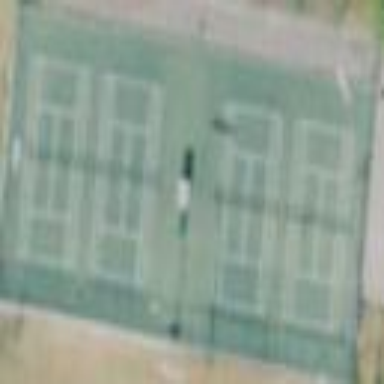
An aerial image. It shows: Tennis court on the leisure land pitch.